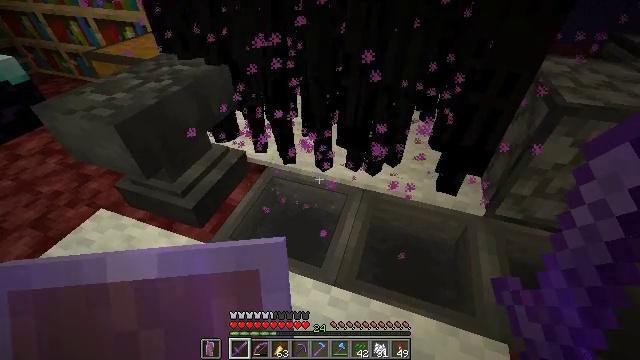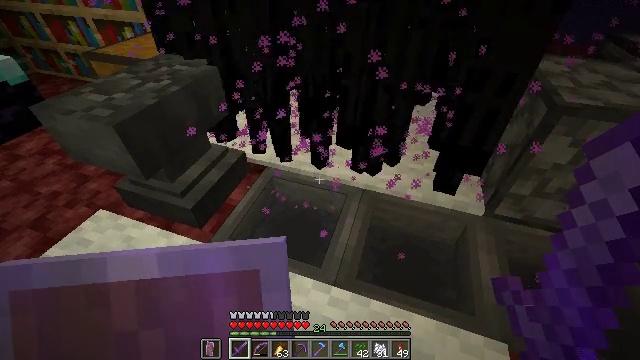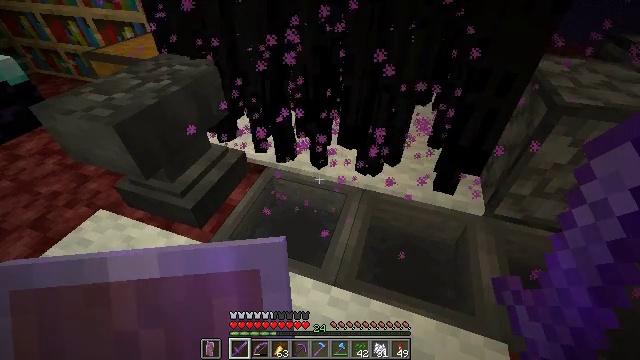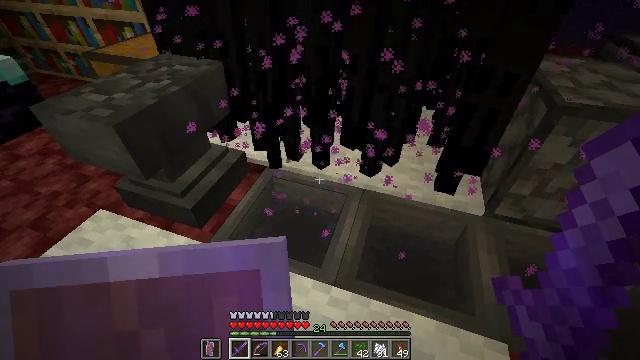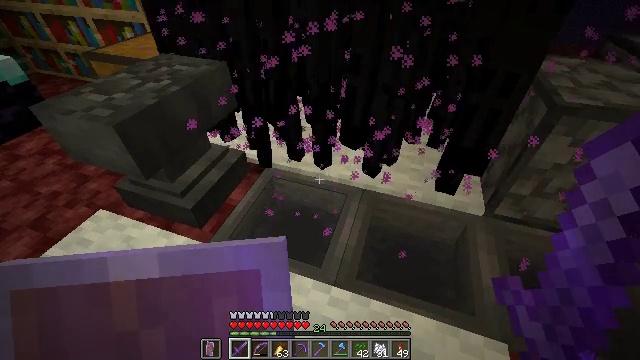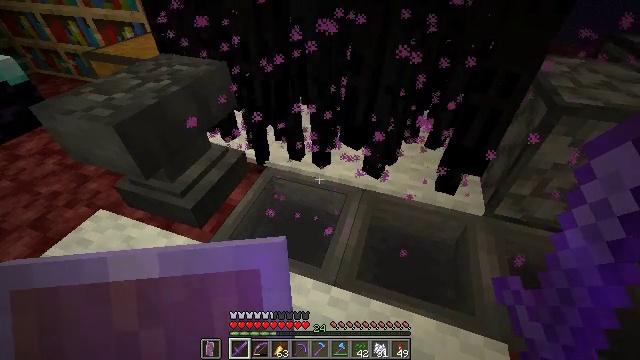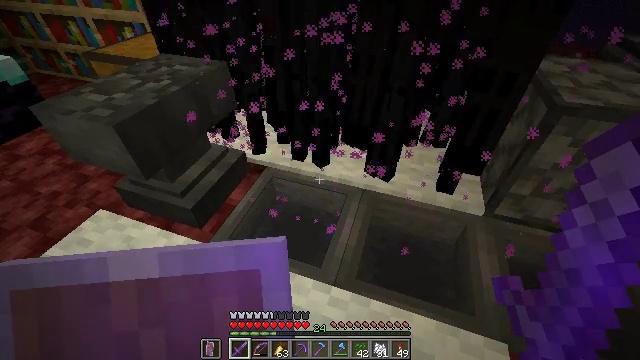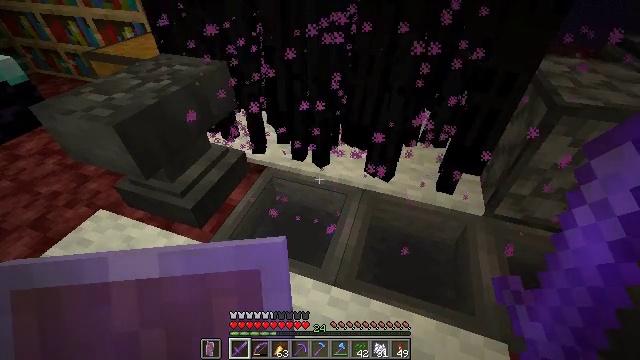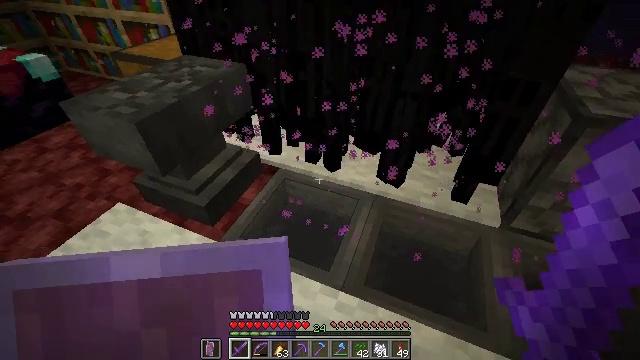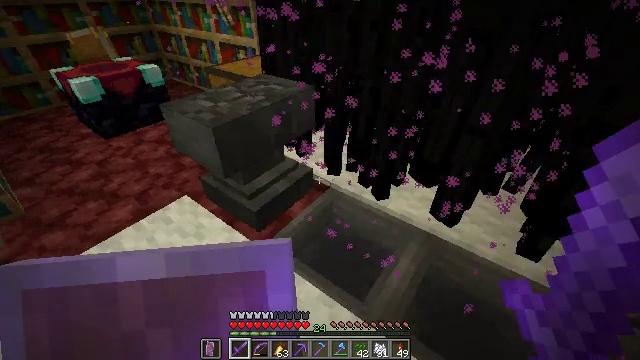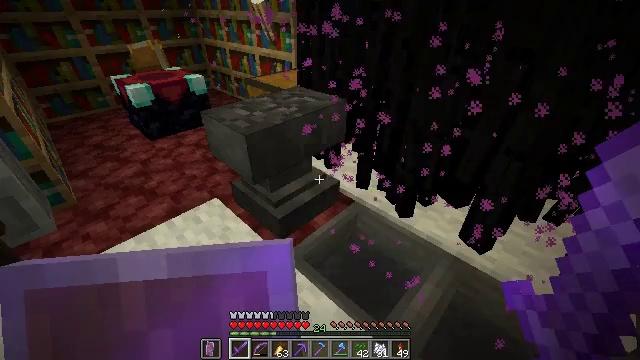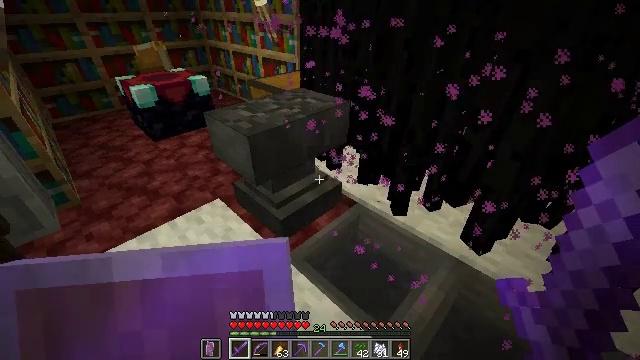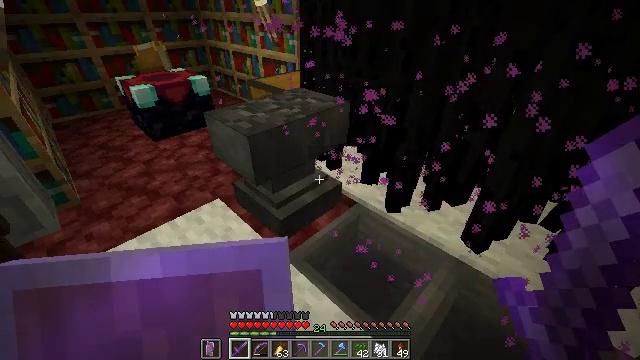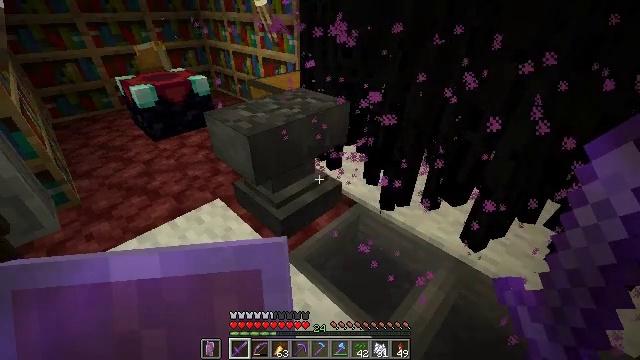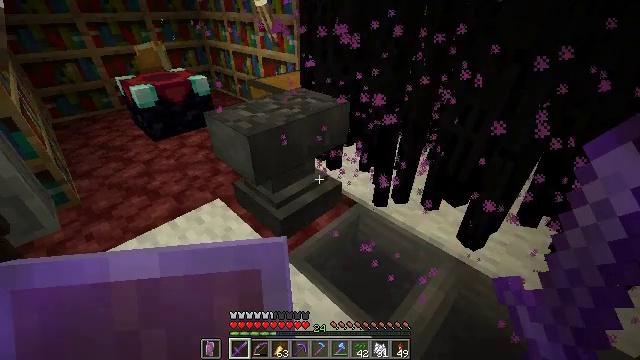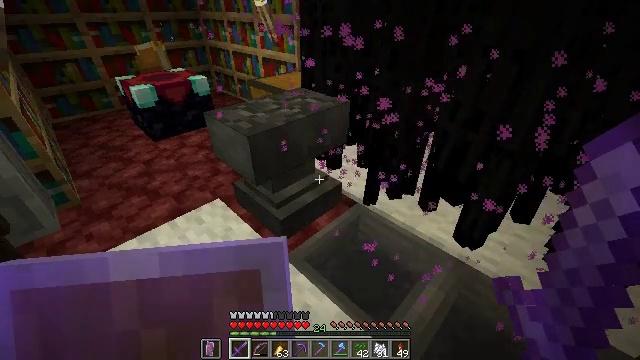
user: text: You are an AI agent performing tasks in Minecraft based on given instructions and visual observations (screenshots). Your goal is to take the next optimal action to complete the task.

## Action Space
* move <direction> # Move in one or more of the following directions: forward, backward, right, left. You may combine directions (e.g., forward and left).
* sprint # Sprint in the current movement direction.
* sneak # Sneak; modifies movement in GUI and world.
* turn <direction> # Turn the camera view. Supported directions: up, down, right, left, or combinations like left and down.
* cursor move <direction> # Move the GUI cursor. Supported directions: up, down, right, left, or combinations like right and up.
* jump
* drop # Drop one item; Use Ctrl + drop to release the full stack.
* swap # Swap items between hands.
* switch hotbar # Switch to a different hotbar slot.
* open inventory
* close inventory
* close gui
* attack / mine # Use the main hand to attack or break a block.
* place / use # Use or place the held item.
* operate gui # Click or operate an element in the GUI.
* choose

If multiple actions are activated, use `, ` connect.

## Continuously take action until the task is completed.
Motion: motion action
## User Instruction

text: Combat the enderman.
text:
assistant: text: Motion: no_op
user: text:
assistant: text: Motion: no_op
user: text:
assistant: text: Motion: no_op
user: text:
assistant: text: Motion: no_op
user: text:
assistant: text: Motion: no_op
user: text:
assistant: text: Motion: no_op
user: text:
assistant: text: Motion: no_op
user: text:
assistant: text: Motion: turn left
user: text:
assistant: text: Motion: turn left and up
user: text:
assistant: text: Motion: turn left and up
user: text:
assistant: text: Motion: no_op
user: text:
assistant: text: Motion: no_op
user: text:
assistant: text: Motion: no_op
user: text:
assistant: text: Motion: no_op
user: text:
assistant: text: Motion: no_op
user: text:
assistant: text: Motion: no_op
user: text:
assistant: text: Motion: no_op
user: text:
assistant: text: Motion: no_op
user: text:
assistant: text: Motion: no_op
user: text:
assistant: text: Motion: turn right and up
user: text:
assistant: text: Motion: turn right and up
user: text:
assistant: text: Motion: turn right and up
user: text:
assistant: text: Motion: turn right
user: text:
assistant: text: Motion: no_op
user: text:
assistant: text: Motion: no_op
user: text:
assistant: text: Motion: no_op
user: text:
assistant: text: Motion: no_op
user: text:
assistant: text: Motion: turn left and up
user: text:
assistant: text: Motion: turn left and up
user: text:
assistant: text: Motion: turn left and up